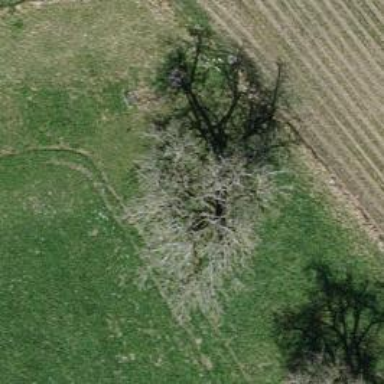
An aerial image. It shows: Agricultural area with deciduous broadleaved trees.